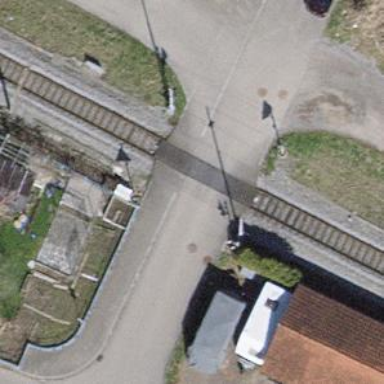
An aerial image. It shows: Railway level crossing.